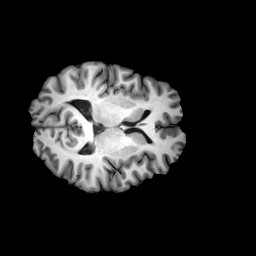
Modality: T1w
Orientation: axial
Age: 42
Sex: female
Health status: ill